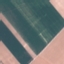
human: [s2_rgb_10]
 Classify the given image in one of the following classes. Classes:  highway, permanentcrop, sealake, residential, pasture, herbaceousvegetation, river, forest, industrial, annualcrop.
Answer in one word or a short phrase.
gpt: AnnualCrop